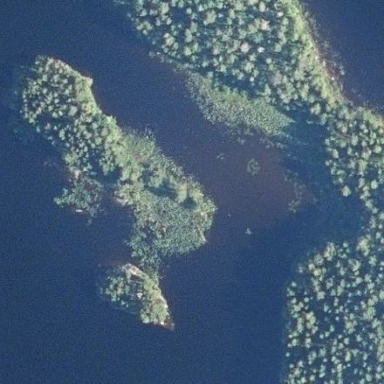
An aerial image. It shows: Islet surrounded by woodland.